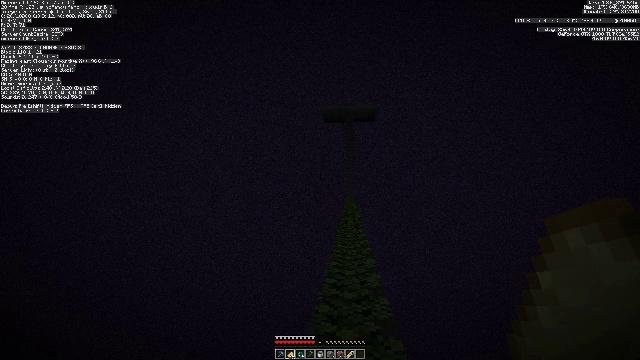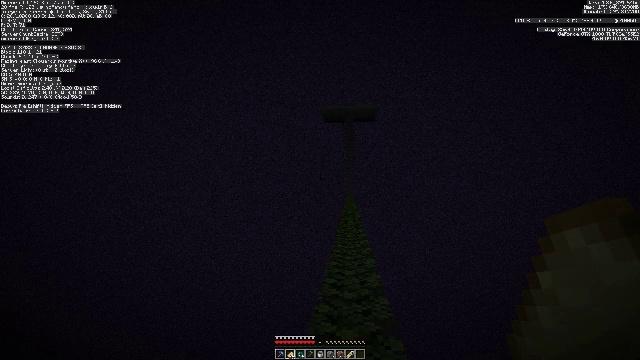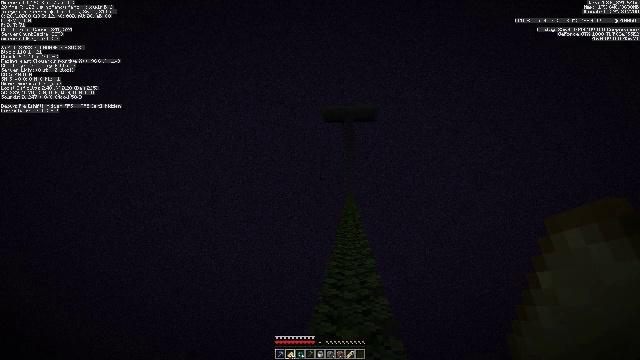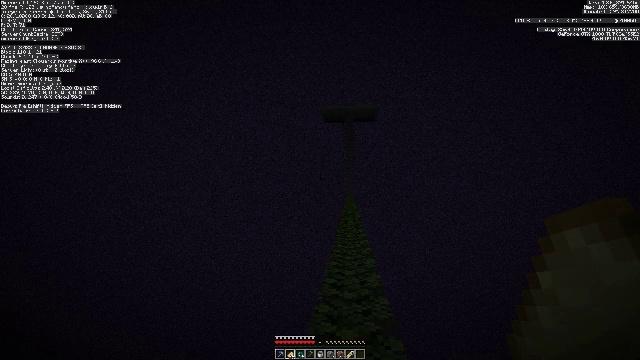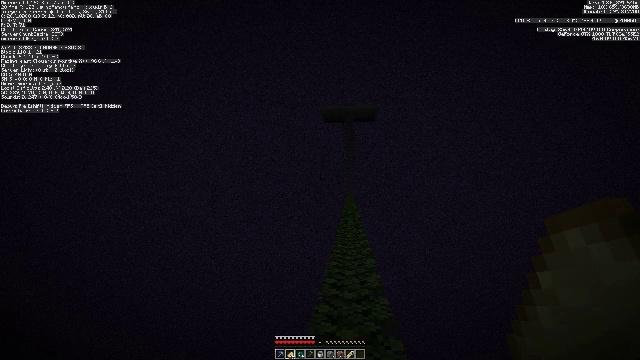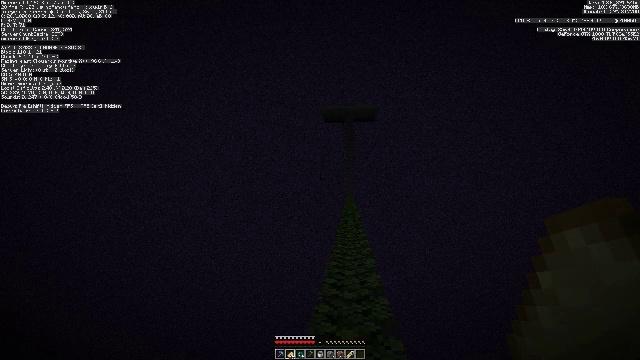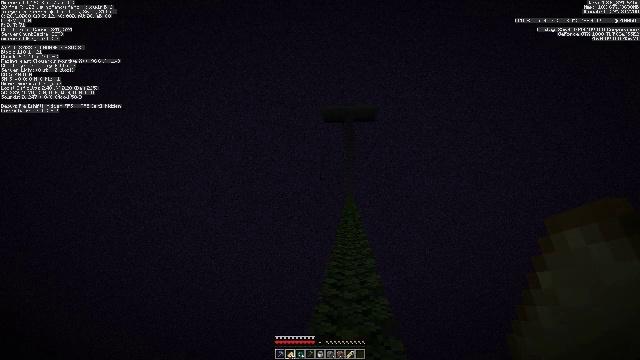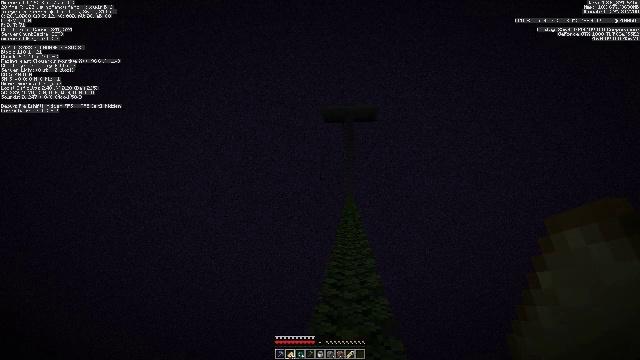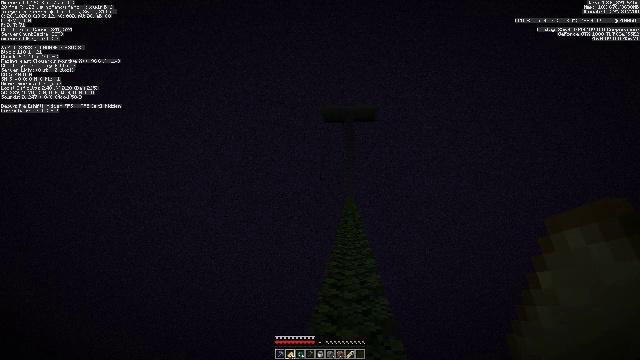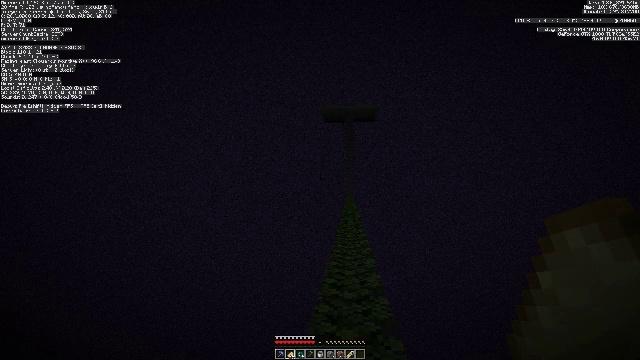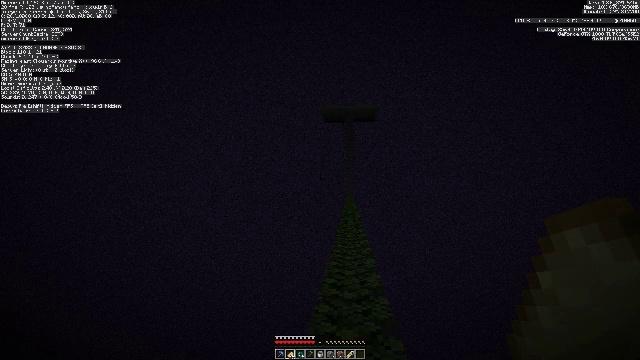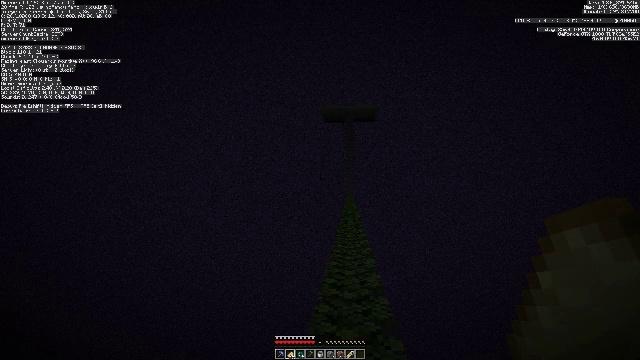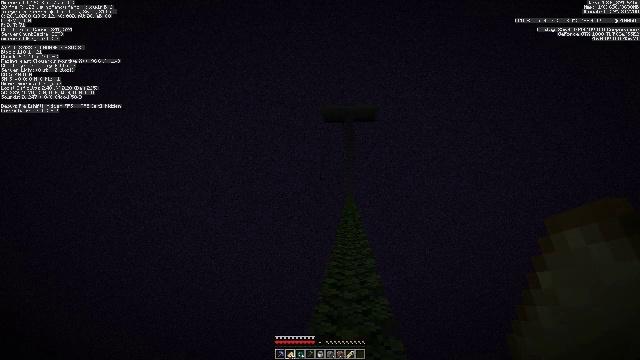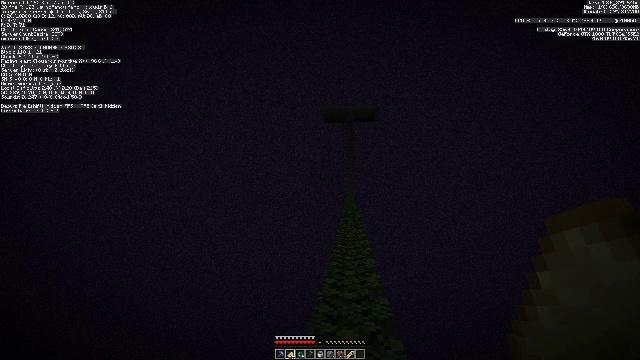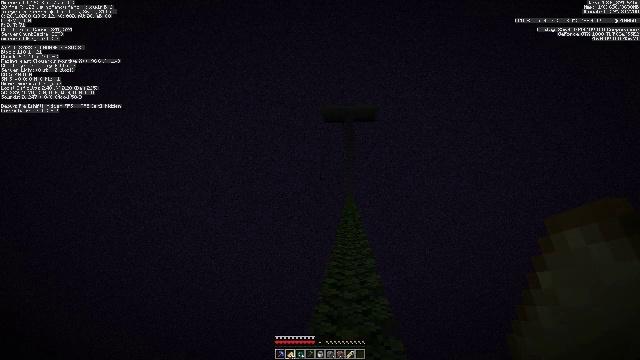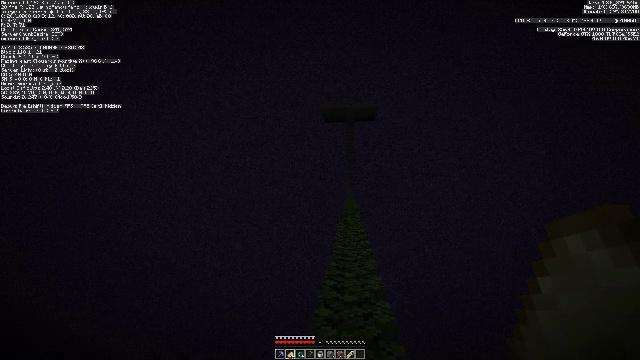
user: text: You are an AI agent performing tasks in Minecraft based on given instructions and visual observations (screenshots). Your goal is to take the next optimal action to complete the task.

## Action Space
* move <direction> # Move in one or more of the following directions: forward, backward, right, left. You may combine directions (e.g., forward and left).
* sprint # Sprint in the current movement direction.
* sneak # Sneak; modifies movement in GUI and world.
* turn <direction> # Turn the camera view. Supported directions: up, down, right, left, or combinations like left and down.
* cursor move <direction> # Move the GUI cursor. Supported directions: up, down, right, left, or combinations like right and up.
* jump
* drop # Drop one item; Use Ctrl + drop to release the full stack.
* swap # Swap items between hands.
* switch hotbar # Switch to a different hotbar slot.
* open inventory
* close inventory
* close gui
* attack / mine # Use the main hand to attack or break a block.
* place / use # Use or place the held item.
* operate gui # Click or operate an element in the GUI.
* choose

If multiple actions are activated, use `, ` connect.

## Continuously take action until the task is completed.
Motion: motion action
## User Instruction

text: Mine the white carpet.
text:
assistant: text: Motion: no_op
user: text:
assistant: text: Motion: no_op
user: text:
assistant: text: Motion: no_op
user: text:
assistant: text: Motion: no_op
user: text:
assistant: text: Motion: no_op
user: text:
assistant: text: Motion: no_op
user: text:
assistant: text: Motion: no_op
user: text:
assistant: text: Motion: no_op
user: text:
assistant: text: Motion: no_op
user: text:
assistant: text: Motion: no_op
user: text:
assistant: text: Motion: no_op
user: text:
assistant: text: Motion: no_op
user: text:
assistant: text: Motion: no_op
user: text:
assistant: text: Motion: no_op
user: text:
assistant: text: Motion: move forward
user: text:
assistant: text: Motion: move forward
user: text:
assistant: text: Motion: move forward
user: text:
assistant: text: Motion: move forward
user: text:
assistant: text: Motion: move forward
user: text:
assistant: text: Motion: move forward
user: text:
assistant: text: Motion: move forward, turn right
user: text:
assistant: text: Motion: move forward, turn right and down
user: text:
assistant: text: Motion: move forward
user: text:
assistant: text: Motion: move forward, turn right and down
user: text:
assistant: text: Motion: move forward
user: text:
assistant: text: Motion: move forward
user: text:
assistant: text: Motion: move forward
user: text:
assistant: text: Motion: move forward, sprint
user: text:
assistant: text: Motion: move forward, sprint
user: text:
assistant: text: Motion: move forward, sprint